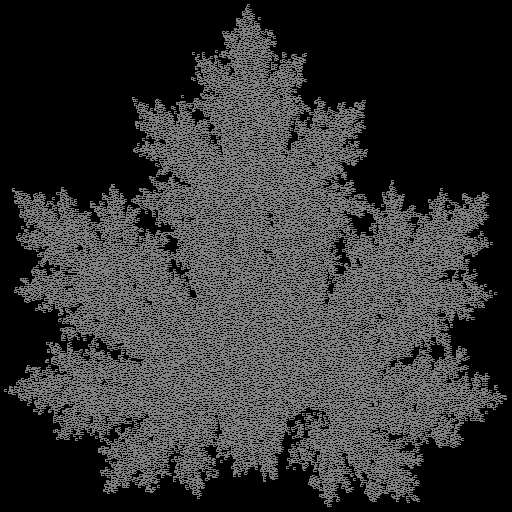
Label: maple_leaf